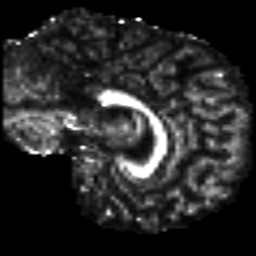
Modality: FA
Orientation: sagittal
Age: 43
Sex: male
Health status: ill
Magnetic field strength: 3 T
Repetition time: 8.4 s
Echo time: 0.0926 s